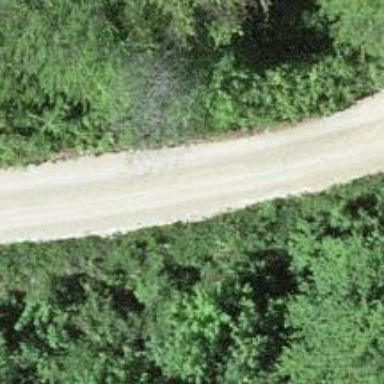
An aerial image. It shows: Gravel track with grade2 quality.